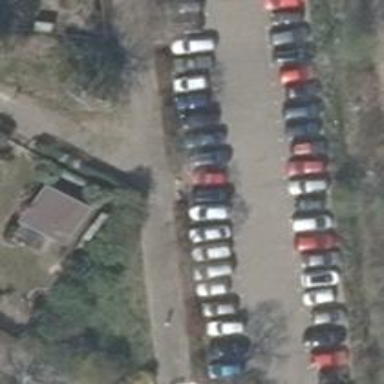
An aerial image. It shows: Parking area with surface.